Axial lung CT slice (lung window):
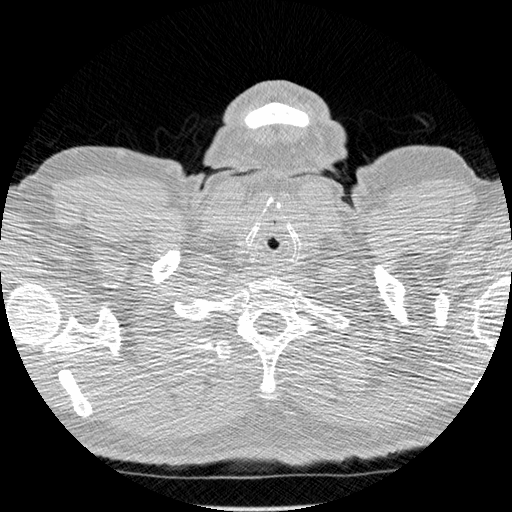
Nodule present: no